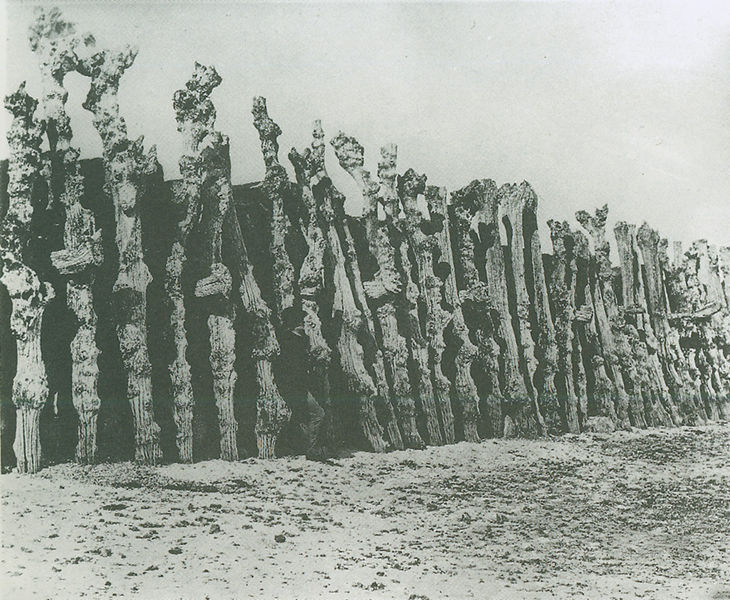
Titel: Le dicq à Jersey.
Künstler: Victor Hugo
Schlagwörter: himmel, mann, baumstämme, bäume, grob, komposition, sand, holz, zaun, alt, steine, erde, pfähle, stamm, boden, küste, strand, steinig, mauer, linien, holzstämme, stämme, wellenbrecher, detail, befestigung, foto, fotografie, befestigt, schwarz-weiß, stöcke, stäbe, grünlich, dreck, knorrig, knubbel, schutz, sachen, klumpen, palisaden, stämm, fotogtaphie, verdickungen